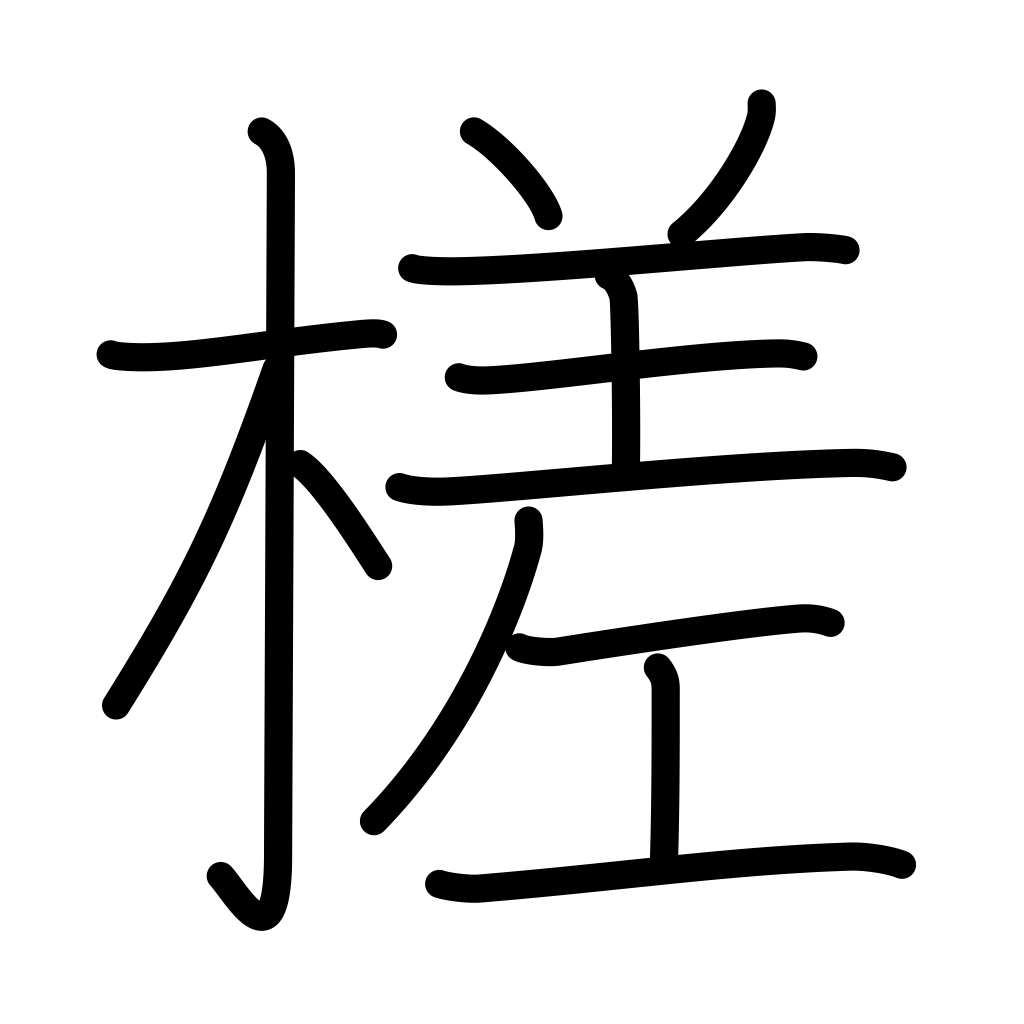
Meaning: raft, cut slantwise